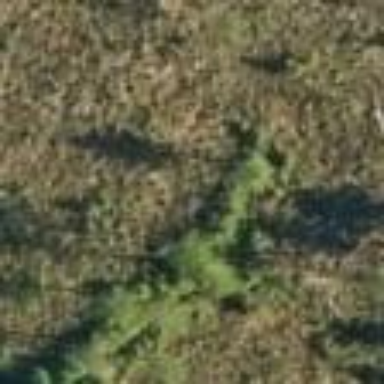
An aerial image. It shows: Swampy wetland area.